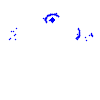
Particle: electron